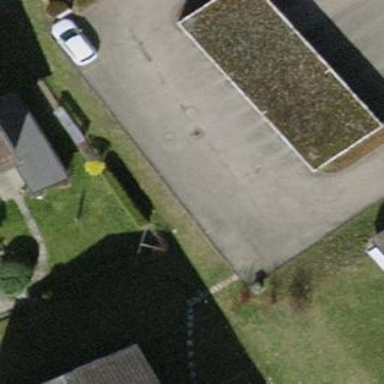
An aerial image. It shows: Group of garages.